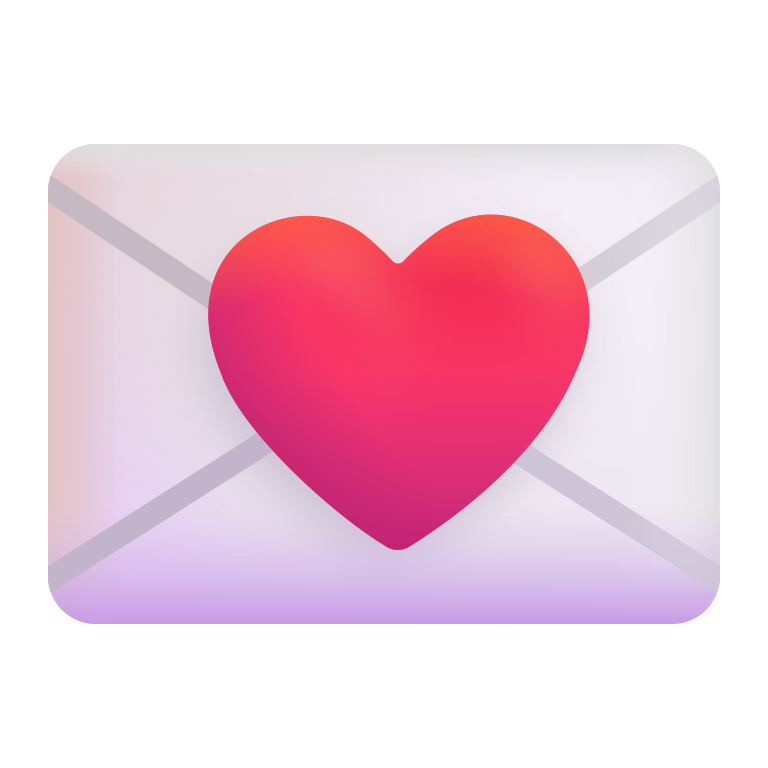
love letter color